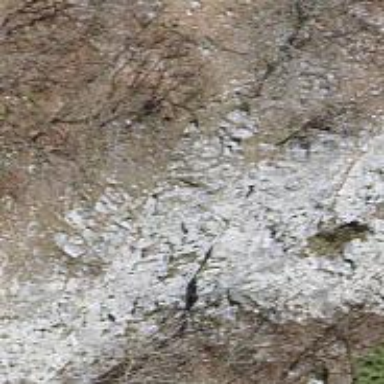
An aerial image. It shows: Natural cliff.